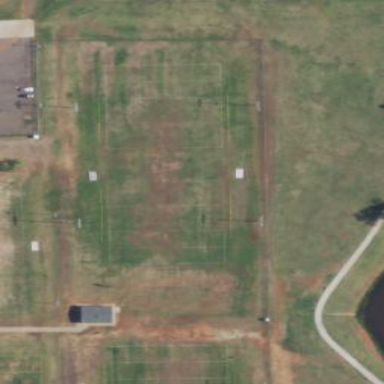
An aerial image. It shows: American football pitch for leisure and sport activities.